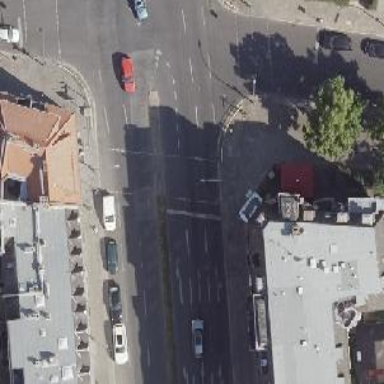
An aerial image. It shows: Crossing with traffic signals.